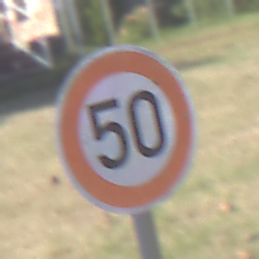
Verkehrszeichen: Geschwindigkeit50
Umgebung: Outdoor, Suburban
Tageszeit: MorningAfternoon
Wetter: PartlyCloudy
Licht: Natural
Jahreszeit: NotSpecified
Kontrast: HighContrast